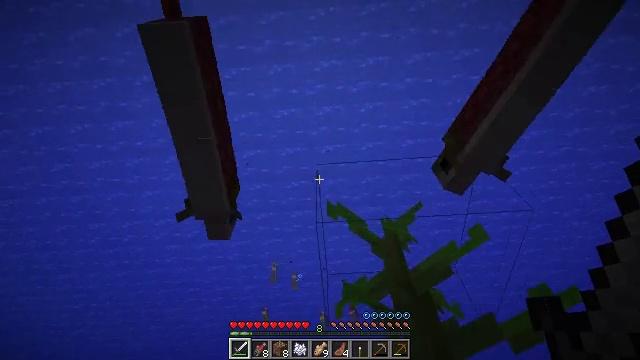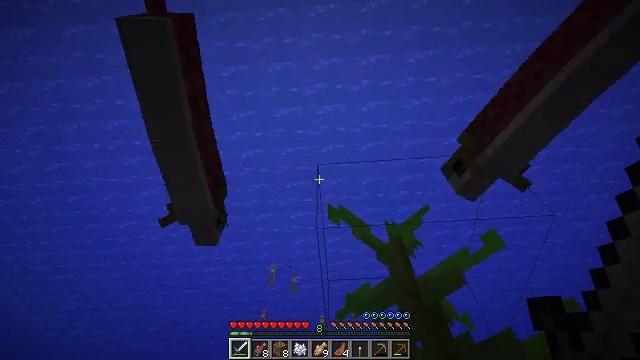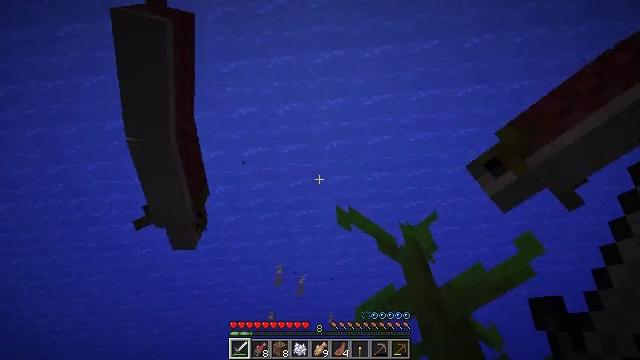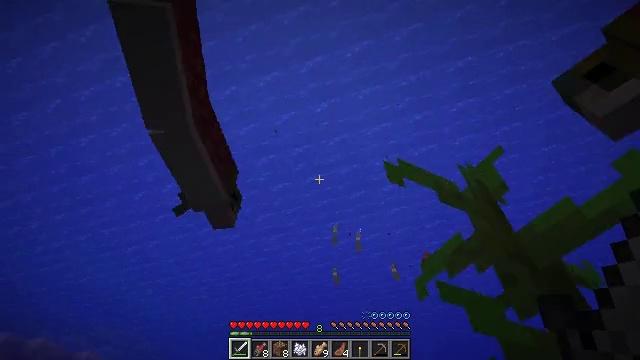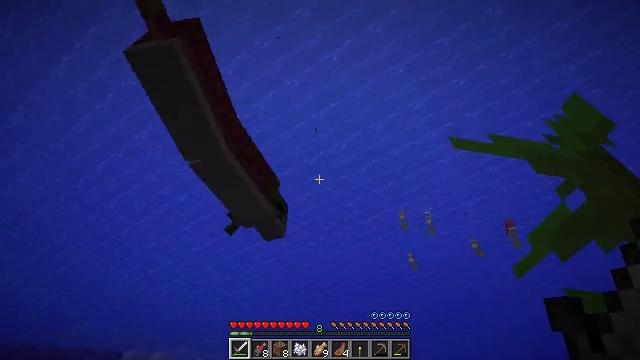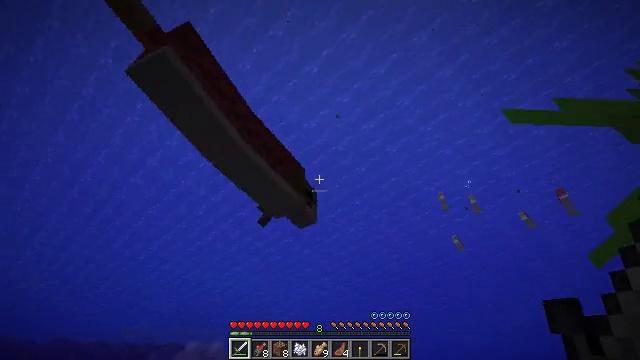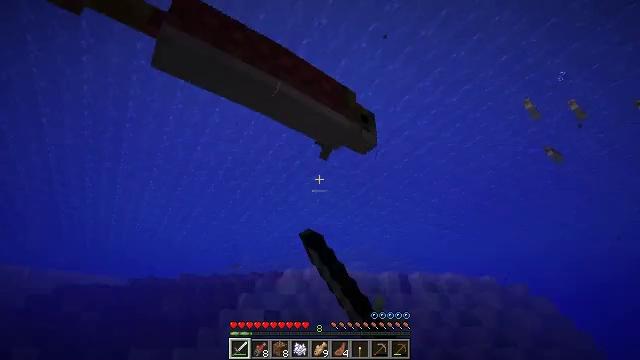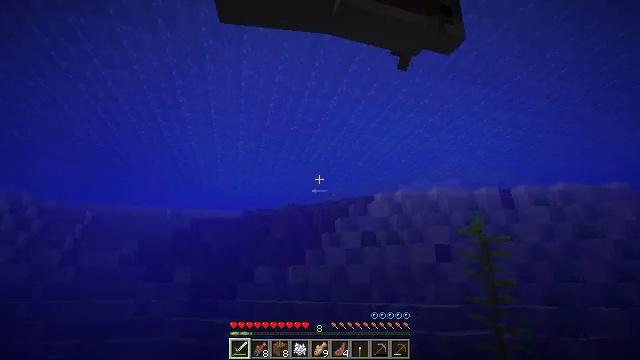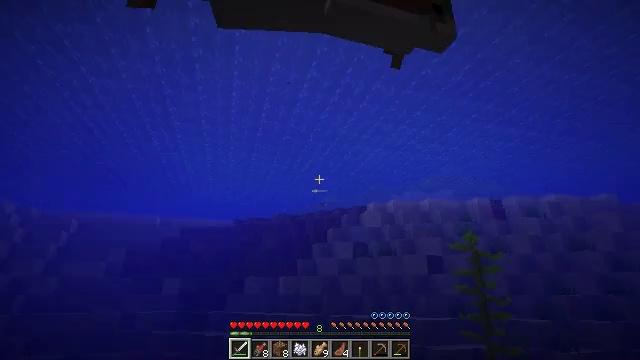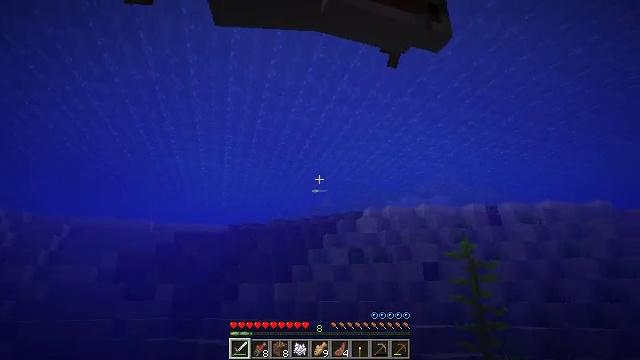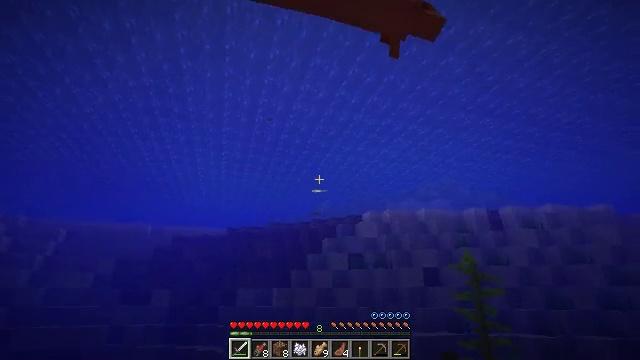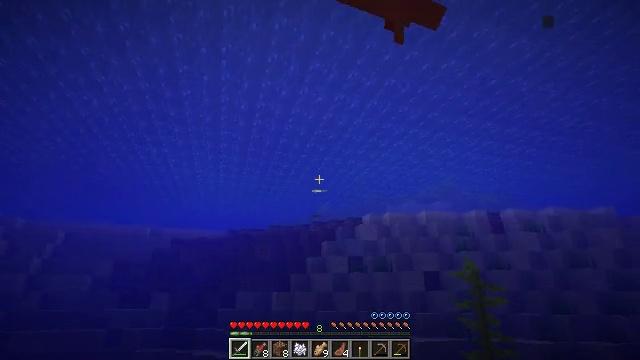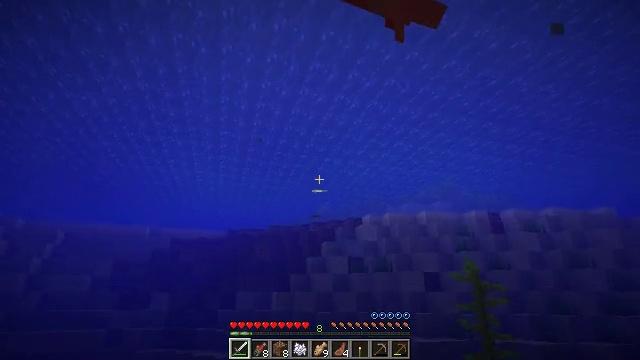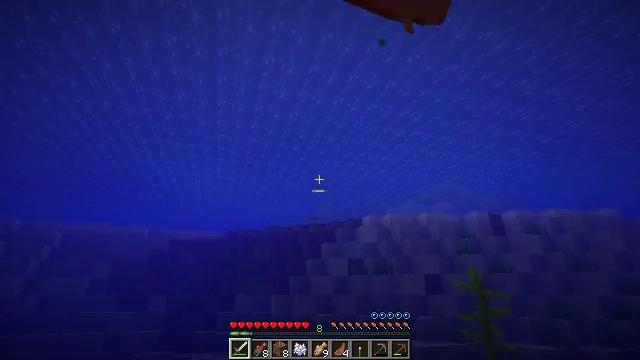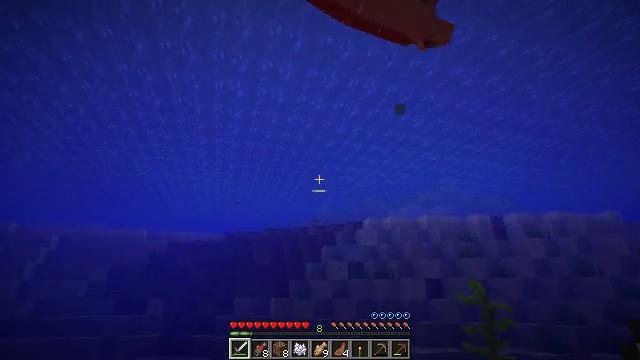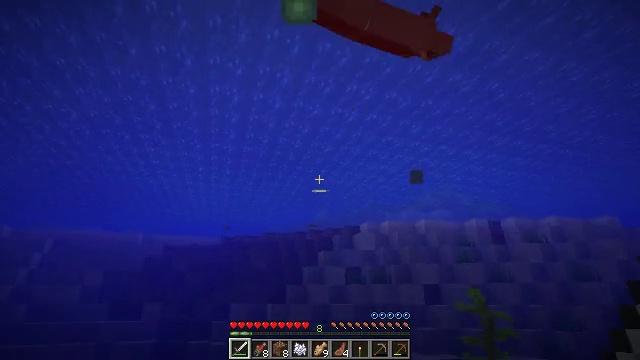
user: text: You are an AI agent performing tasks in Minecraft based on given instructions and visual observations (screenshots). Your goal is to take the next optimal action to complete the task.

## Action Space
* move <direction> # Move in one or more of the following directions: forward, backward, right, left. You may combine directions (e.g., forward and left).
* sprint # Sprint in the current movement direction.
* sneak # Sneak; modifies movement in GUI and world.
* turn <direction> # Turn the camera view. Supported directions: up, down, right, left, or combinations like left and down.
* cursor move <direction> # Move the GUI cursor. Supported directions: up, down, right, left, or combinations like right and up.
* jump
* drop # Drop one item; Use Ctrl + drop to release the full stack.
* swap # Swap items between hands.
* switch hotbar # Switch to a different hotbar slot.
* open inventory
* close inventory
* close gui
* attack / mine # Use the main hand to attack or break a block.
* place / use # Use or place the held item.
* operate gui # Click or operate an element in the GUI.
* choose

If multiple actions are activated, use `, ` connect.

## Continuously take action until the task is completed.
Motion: motion action
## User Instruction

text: Hunt a salmon.
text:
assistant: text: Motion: move forward, jump
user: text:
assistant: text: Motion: move forward, turn left, jump
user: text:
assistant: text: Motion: move forward, turn left and down, jump
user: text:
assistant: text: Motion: move forward, turn left and down, jump
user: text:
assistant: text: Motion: move forward, turn left and down, attack / mine, jump
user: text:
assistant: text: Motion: move forward, turn left and down, attack / mine, jump
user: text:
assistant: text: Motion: move forward, turn left and down, attack / mine, jump
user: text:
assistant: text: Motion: move forward, turn right and up, jump
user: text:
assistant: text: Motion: move forward, jump
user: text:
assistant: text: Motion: move forward, jump
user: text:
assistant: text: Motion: move forward, jump
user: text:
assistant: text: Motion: move forward, jump
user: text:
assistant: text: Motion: move forward, jump
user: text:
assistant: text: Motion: move forward, jump
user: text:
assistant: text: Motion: move forward, jump
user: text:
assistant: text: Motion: move forward, turn right and up, jump
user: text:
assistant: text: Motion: move forward, turn right and up, jump
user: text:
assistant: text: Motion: move forward, turn right and up, jump
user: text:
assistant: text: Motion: move forward, turn right and up, jump
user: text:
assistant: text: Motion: move forward, jump
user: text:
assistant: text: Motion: move forward, jump
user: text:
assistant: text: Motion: move forward, jump
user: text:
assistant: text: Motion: move forward, jump
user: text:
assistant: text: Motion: move forward, jump
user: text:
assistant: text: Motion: move forward, turn down, jump
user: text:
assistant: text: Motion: move forward, turn down, jump
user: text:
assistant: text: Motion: move forward, turn down
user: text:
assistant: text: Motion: move forward, turn right and down
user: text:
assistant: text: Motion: move forward, turn right and down
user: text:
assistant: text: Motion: move forward, turn right and down